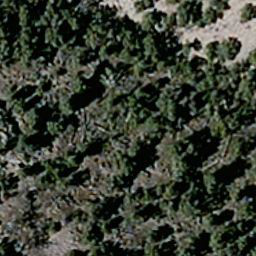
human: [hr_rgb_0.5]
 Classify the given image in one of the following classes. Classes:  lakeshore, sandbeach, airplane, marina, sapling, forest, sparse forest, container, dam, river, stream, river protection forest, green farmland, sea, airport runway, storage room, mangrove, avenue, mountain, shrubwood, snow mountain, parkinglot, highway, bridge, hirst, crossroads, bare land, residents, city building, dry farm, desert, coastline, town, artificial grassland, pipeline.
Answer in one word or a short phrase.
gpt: sparse forest